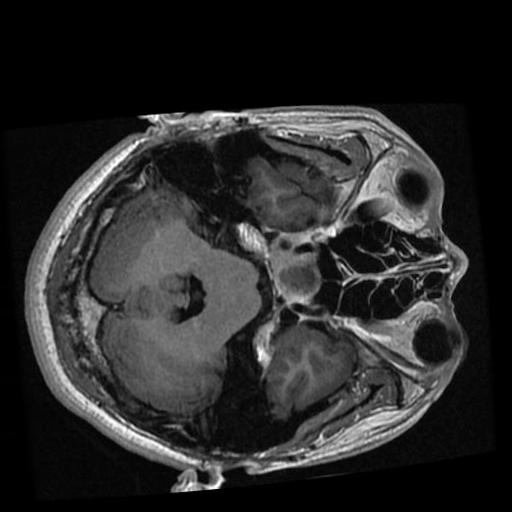
Label: brain_tumor